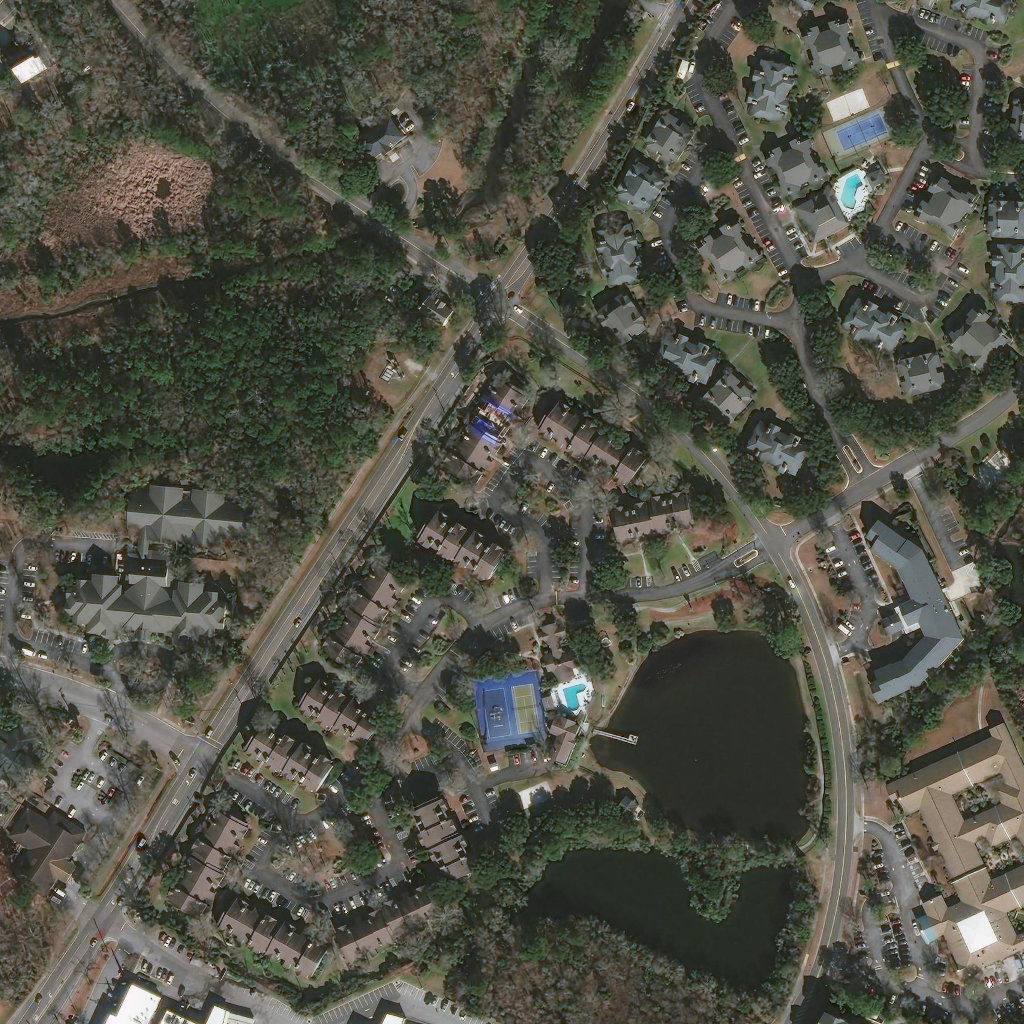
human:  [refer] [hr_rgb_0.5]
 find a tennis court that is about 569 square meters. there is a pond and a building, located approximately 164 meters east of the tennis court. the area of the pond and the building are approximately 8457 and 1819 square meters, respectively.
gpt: <box>[[49, 65, 53, 72, 0]]</box>

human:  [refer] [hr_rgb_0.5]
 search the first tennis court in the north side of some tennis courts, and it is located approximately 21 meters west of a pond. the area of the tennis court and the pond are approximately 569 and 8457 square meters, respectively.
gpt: <box>[[49, 65, 53, 72, 0]]</box>